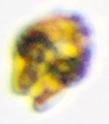
Label: Akashiwo